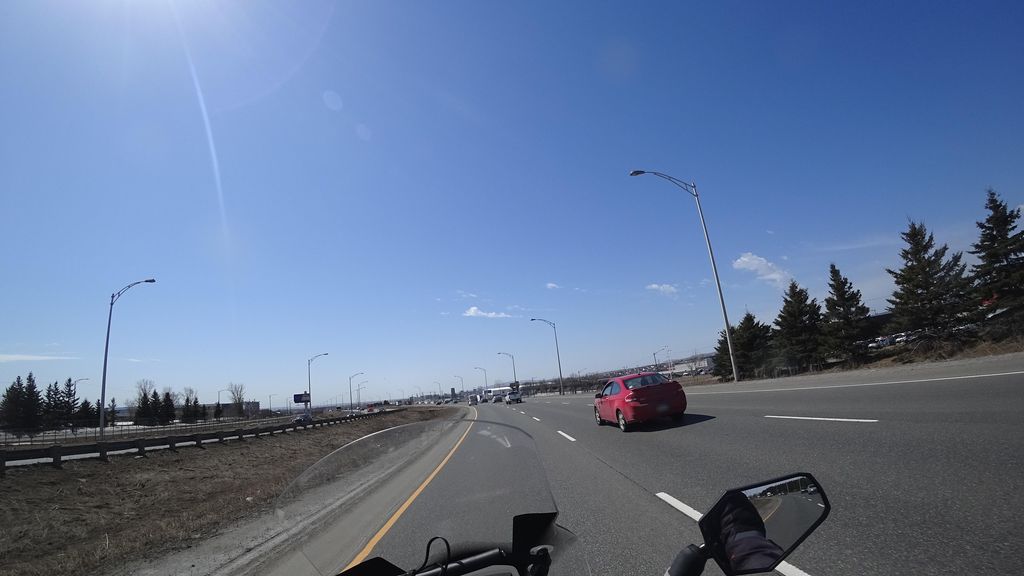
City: quebec_city